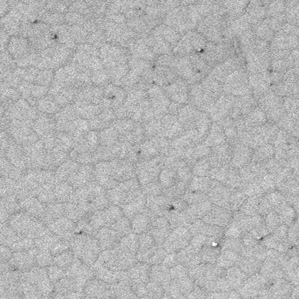
Label: frost